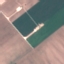
Land use / land cover class: AnnualCrop